Aerial crown-view tile of a tropical tree (Barro Colorado Island, Panama), acquired 20250715:
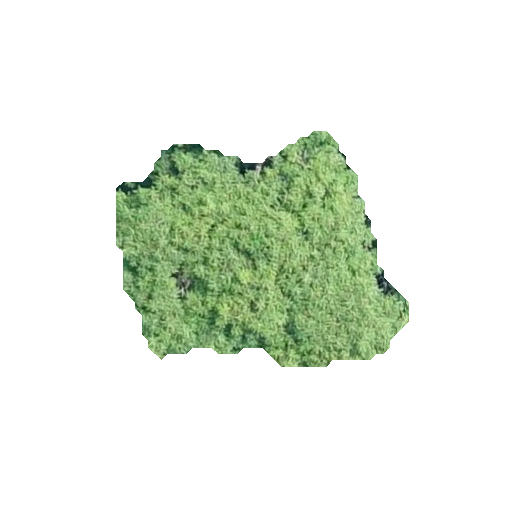
Species: Astronium graveolens
GBIF accepted scientific name: Astronium graveolens
Crown area: 74.902 m²